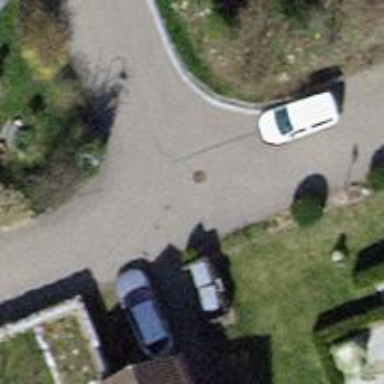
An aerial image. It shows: Residential road with asphalt surface.